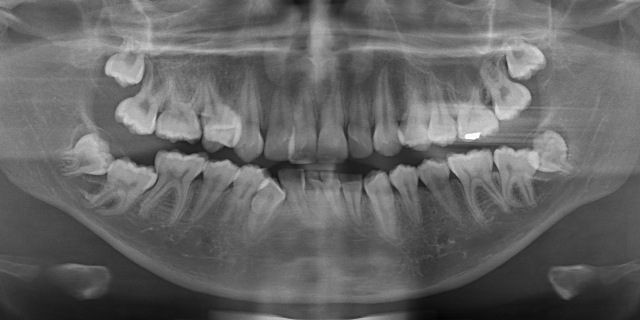
adult